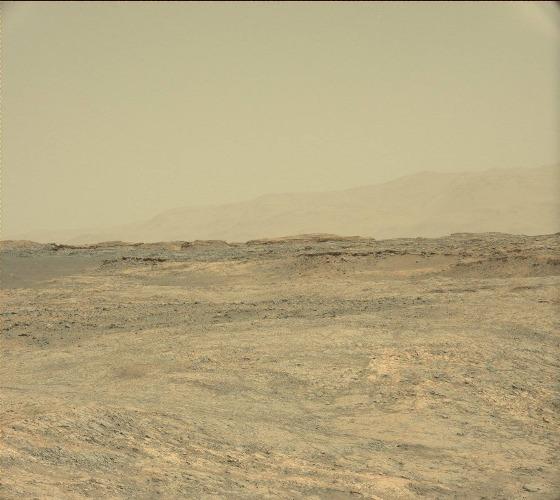
Terrain classes present: Bedrock, Gravel / Sand / Soil, Sky / Distant Mountains